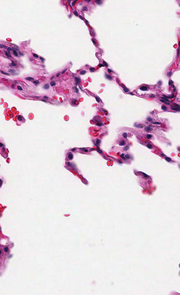
Tumor epithelial tissue: no
Tumor-associated stroma tissue: no
Normal tissue: yes